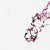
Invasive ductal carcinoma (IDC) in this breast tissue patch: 0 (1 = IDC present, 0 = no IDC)